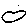
Label: circle